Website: crate-barrel
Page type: newsletter-management
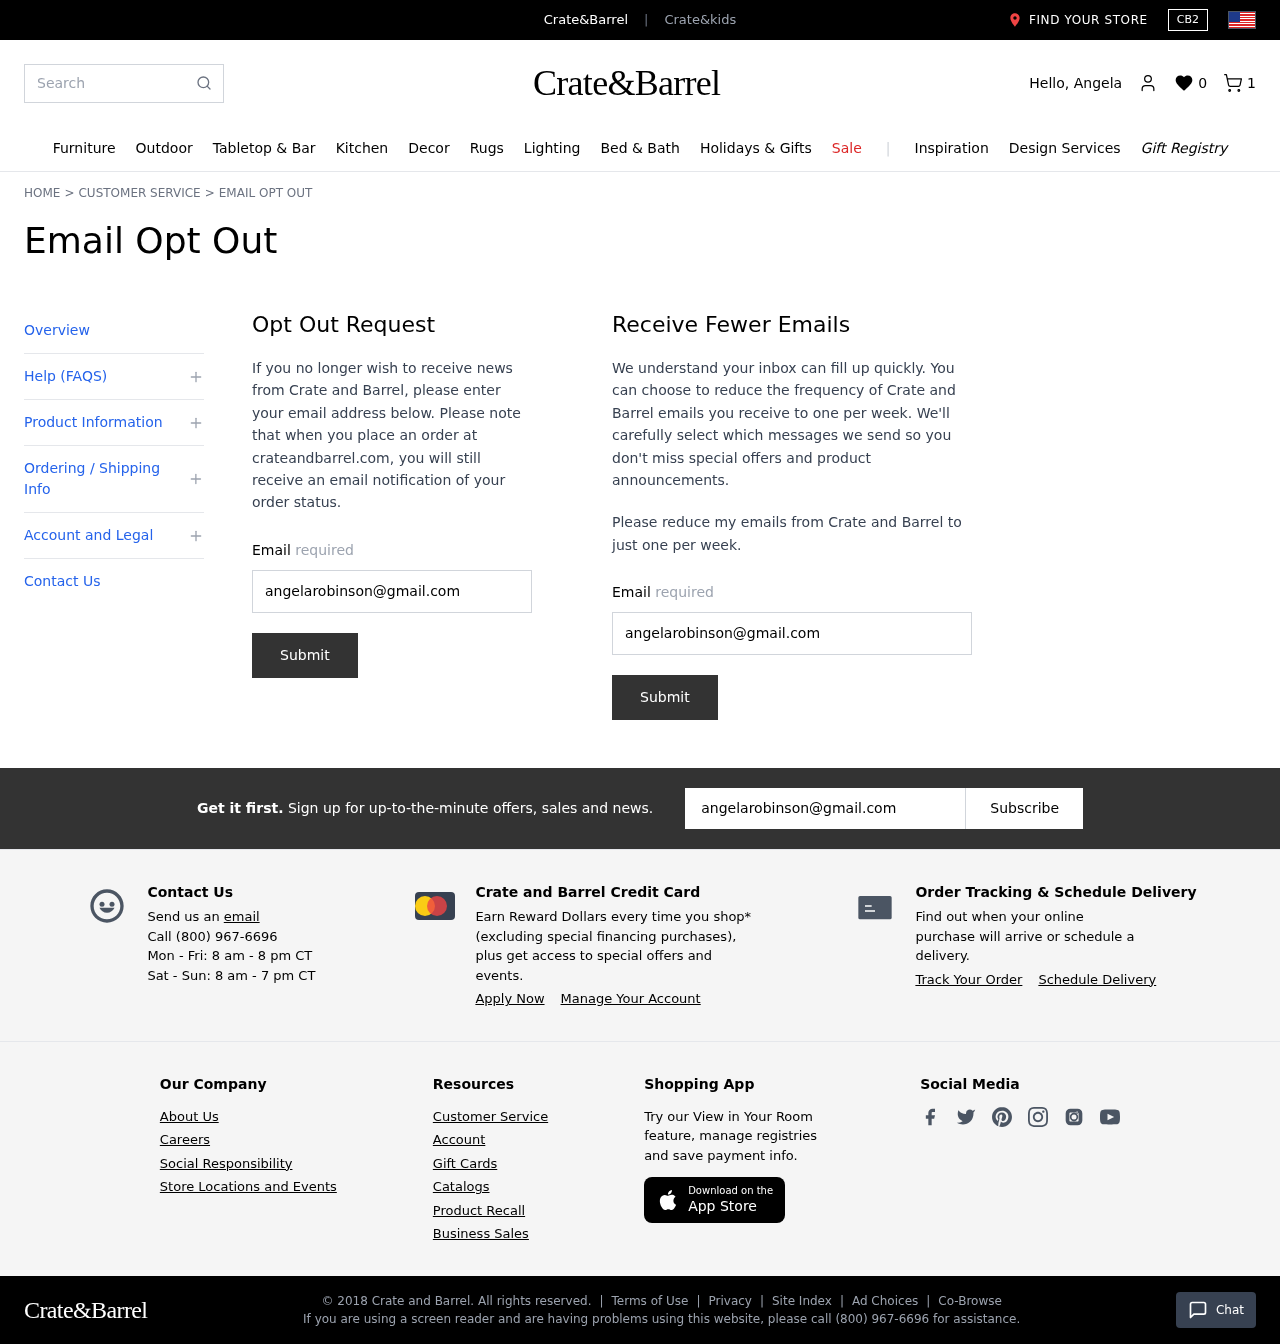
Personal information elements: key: PII_EMAIL
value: angelarobinson@gmail.com
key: PII_EMAIL2
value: angelarobinson@gmail.com
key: PII_EMAIL3
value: angelarobinson@gmail.com
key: PII_FIRSTNAME
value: Angela
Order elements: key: ORDER_NUM_ITEMS
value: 1
Search elements: key: HEADER_SEARCH
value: Search
Other elements: key: WISHLIST_COUNT
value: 0